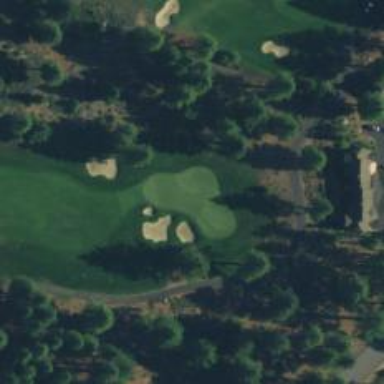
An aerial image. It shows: View of golf hole.